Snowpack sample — Loveland Pass, Silver Plume, Colorado, USA (1/12/25, 11:40 AM MST)
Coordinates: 39.66, -105.88
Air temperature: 7 °F
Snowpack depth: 140 cm
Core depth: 10 cm
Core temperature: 41 °F
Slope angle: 11°, slope face: 30°
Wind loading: high
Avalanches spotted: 2
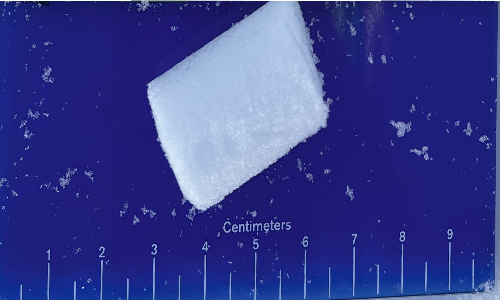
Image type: core
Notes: Pilot using slightly modified coring method that took too large segment for snow profile picturing, advised not to use in higher level models. Two avalanche on south face nearby, partially cloudy with light snow in the last 24 hours. Lots of wind loading on eastern features.